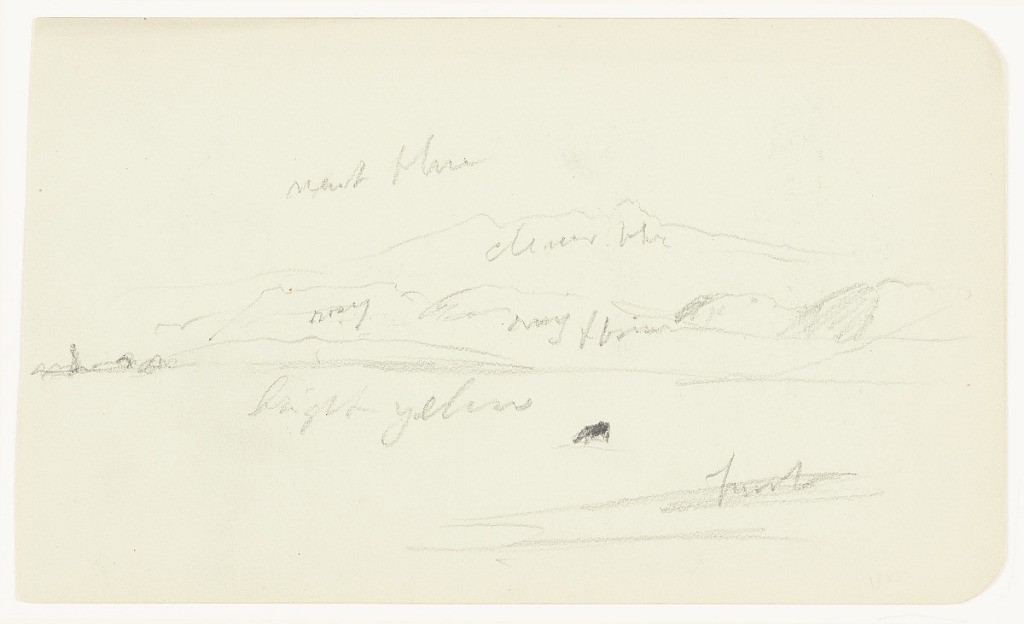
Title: Mountain Landscape with a Cow, Mexico
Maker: Frederic Edwin Church, American, 1826–1900
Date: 1883–1884
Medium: Graphite on light green wove paper; verso: graphite
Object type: Drawing
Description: Landscape sketch showing a view of a mountainous landscape in Mexico. In the middle distance at center right, a dark cow grazes in an expansive plain that stretches to the background, where an extremely rugged, layered mountain range forms the horizon. Foothills are visible in front of a sharp and lofty peak at center right. At the base of the hills at extreme left, distant trees or possibly structures are visible.

Verso: Figure and landscape sketches from Mexico showing a mountain and a detailed view of a seated man. At center right, a distant and dark mountain peak is minimally rendered. At upper left, a seated man wearing a brimmed hat holds a striped blanket or poncho as he lights a cigarette. Beside him at left is the outline of a man's head wearing a brimmed hat.